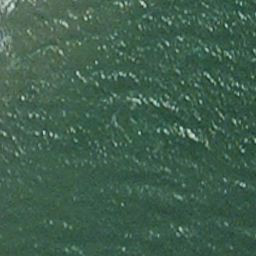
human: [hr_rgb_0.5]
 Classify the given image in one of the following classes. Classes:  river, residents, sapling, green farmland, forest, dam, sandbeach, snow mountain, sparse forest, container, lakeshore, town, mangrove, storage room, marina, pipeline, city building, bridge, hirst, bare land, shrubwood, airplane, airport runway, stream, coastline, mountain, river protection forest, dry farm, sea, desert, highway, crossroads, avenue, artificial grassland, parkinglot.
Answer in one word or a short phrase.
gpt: sea